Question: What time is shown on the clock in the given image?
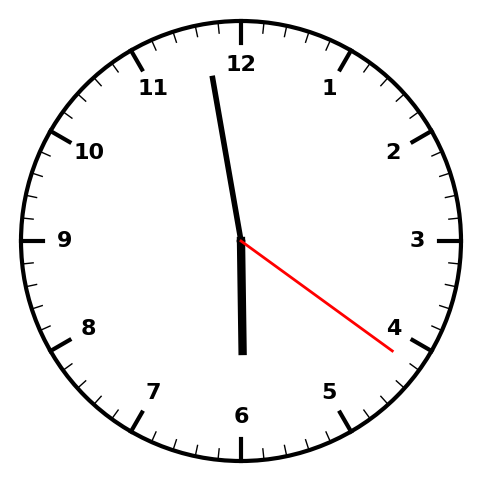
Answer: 05:58:21